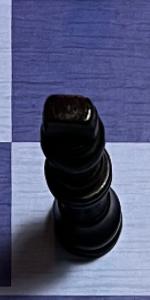
Label: King_Black